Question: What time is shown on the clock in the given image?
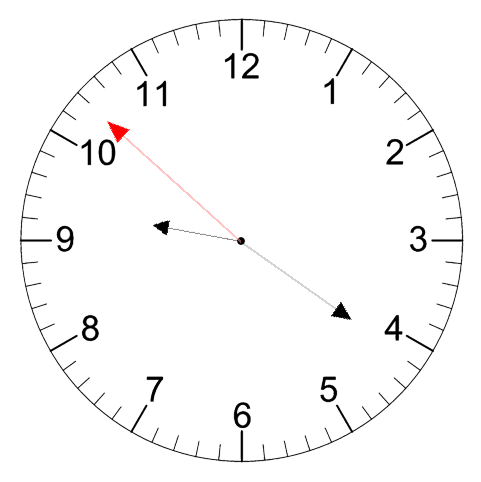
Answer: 09:20:52